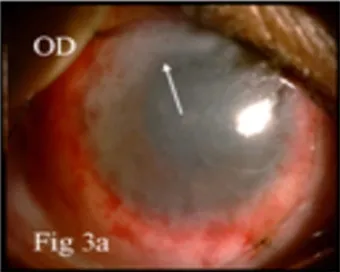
Right eye showing amniotic membrane (arrow) over excised surface post operatively, with purse string suture and bandage contact lens in situ (a).
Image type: ophthalmic_imaging (slit_lamp_photograph)